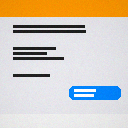
Screen state: on